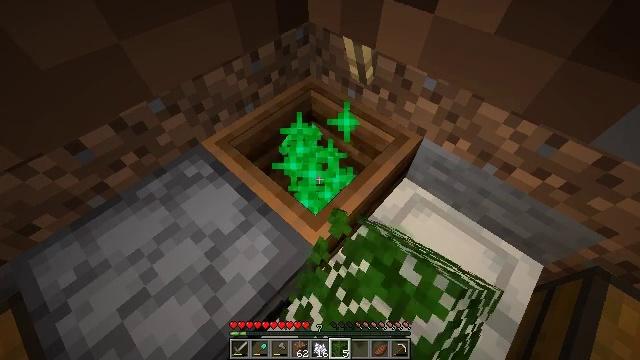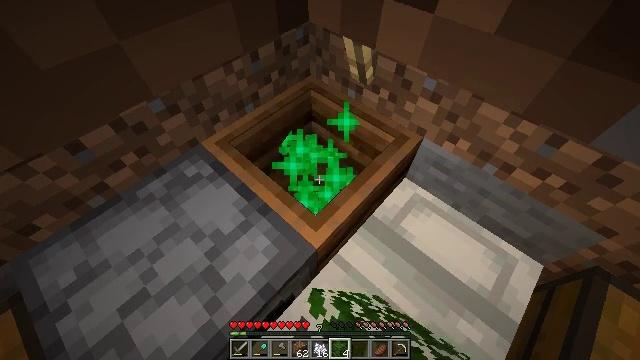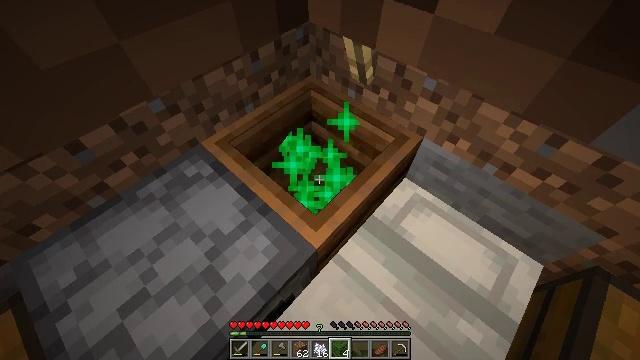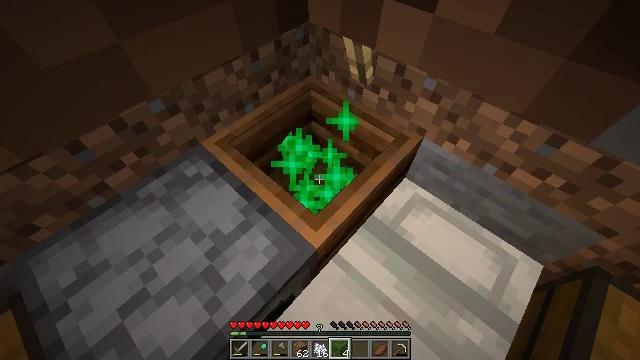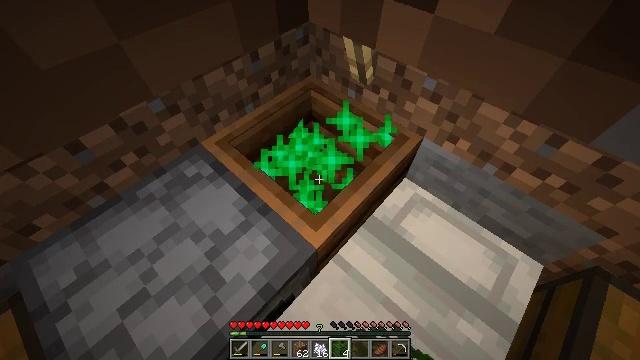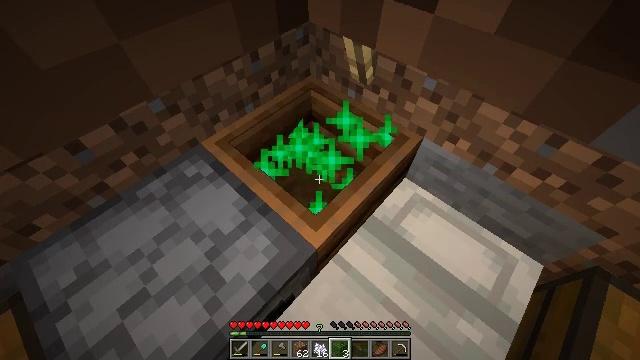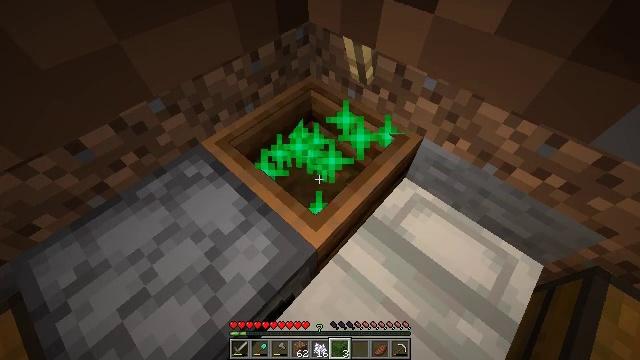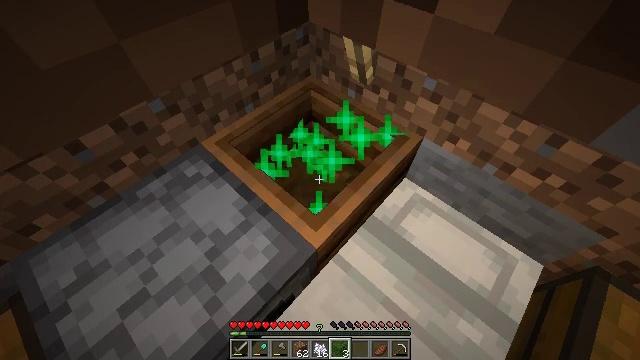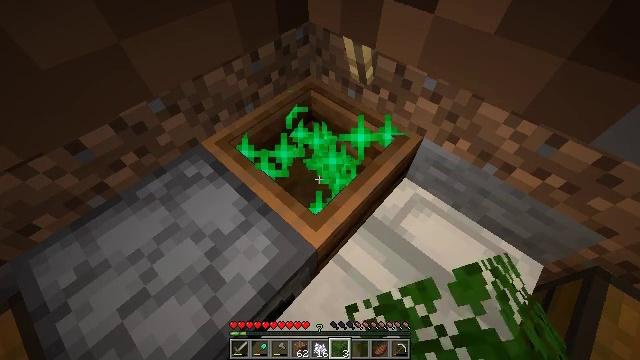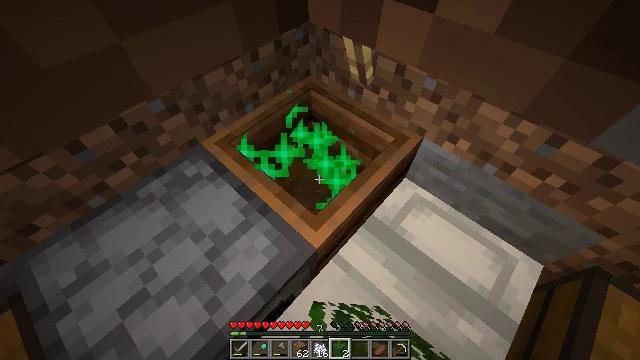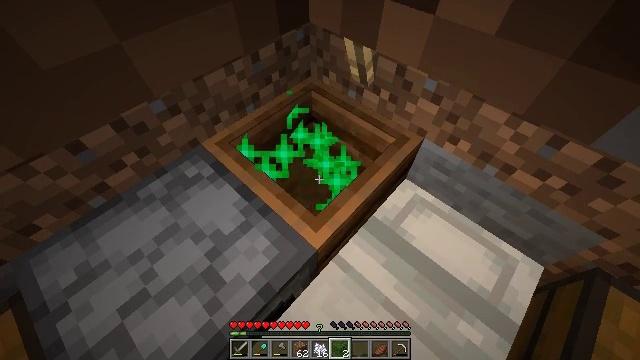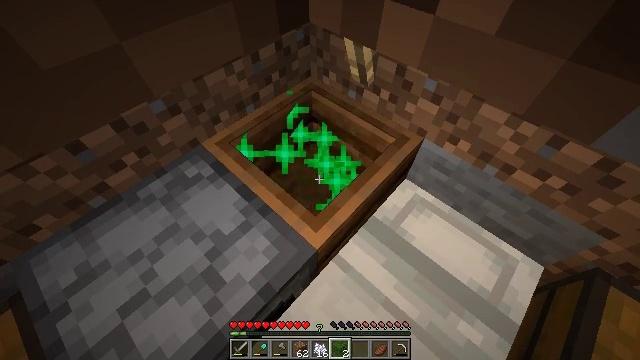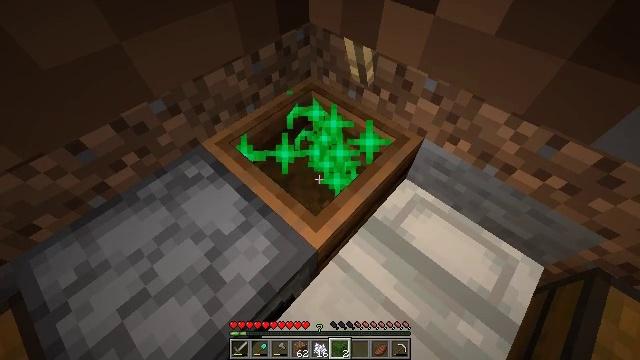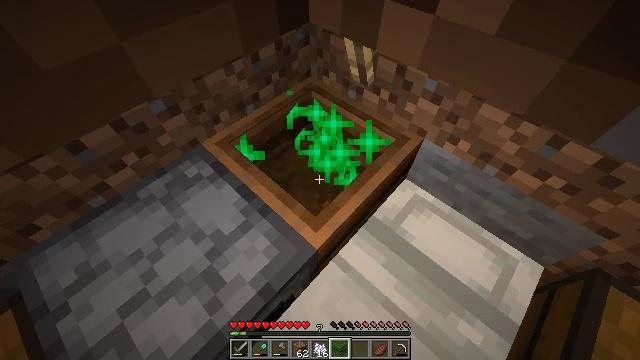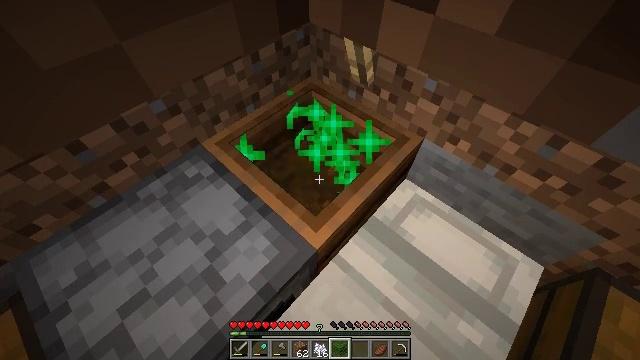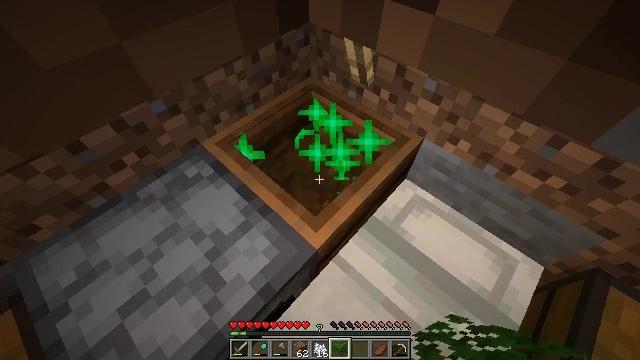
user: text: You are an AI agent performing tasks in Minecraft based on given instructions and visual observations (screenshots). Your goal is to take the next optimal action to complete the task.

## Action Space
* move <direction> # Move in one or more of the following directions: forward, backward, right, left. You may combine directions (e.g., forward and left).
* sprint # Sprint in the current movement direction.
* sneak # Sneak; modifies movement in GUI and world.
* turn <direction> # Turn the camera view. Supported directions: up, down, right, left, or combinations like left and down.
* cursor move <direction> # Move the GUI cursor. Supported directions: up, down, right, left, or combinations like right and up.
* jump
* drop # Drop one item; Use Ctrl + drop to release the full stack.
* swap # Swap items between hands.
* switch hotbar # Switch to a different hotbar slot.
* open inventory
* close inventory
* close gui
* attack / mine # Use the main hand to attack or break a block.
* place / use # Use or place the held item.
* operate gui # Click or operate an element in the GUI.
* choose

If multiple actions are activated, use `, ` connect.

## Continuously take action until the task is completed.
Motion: motion action
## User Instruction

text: Create white dye with crafting materials.
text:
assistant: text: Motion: use / place
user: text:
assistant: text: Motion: use / place
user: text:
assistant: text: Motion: use / place
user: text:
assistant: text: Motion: use / place
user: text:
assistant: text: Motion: use / place
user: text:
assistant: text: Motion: use / place
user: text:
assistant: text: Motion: use / place
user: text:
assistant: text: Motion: use / place
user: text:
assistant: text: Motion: use / place
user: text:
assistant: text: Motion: use / place
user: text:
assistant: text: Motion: use / place
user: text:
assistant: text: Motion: use / place
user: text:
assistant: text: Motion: use / place
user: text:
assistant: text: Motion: use / place
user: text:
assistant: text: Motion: use / place
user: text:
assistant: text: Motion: use / place
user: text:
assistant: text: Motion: use / place
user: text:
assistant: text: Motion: use / place
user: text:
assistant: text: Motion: use / place
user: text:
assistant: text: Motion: use / place
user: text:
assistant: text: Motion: use / place
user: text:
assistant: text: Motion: use / place
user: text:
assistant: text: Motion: use / place
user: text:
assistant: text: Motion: use / place
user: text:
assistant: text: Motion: use / place
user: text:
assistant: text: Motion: use / place
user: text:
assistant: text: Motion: use / place
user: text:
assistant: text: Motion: use / place
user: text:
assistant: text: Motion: use / place
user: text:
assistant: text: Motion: use / place